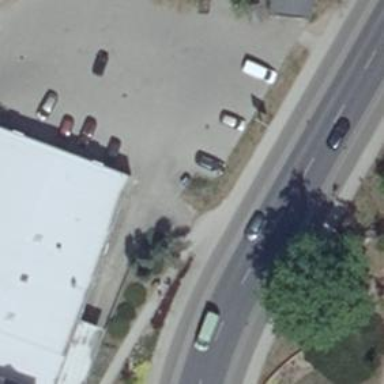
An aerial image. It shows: Parking area with concrete plates as the surface.